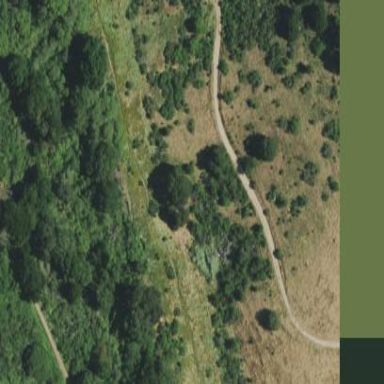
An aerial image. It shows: Patch of scrub vegetation.